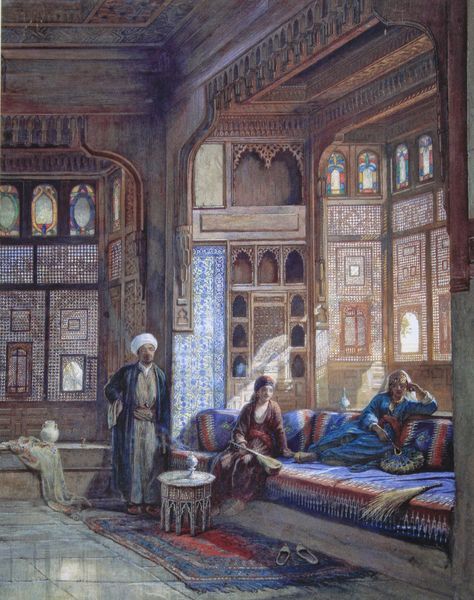
Titel: Interieur aus dem Haus des Scheichs Sadat
Künstler: Frank Dillon
Standort: London
Institution: Victoria and Albert Museum
Schlagwörter: blau, gemälde, gruppe, mann, schatten, weiß, frauen, gelb, menschen, ocker, sitzen, braun, bunt, elegant, fenster, frau, glas, grau, hell, holz, kleid, kleider, licht, marmor, männer, orange, profil, raum, tisch, zimmer, gürtel, rot, schloss, tuch, fächer, malerei, ornament, teppich, architektur, kleidung, stehen, innenraum, spiegelung, sonne, boden, interieur, mantel, reich, decke, gewänder, innen, genre, krug, vase, kopfbedeckung, taille, farbig, sofa, liegen, schuhe, bank, kissen, könig, glanz, dekor, ornamente, verzierung, tischchen, interior, innenansicht, teppiche, lichteinfall, couch, gemach, divan, leuchten, fecher, bögen, wände, nische, gefäß, diwan, durchblick, orient, orientalisch, palast, scheiben, fliesen, asiatisch, mosaik, schnitzerei, fries, entspannung, liege, arabisch, harem, buntglas, glasmalerei, wächter, holzvertäfelung, königlich, konsole, laute, orientalismus, turban, islam, perser, persien, durchbrochen, pantoffeln, beistelltisch, schnitzwerk, bequem, sultan, nischen, vila, wandverkleidung, kirchenfenster, lichtdurchflutet, indisch, holzmalereien, eunuche, 'hut, ix, chpalast, verzeireungen, gorient, buntes glas